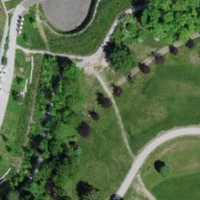
EUNIS habitat code: 53
Species observed at this site:
Potentilla recta